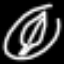
Label: leaf